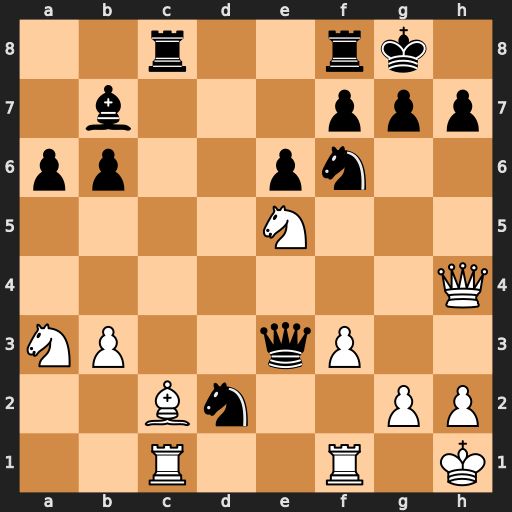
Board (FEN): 2r2rk1/1b3ppp/pp2pn2/4N3/7Q/NP2qP2/2Bn2PP/2R2R1K
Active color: w
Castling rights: -
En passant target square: -
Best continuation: Ng4 Rxc2 Nxe3